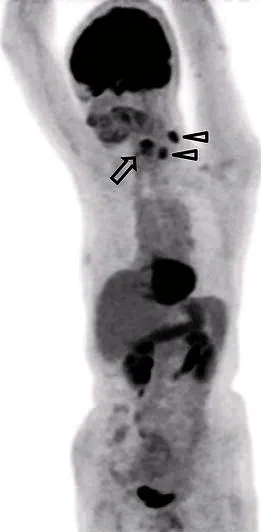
B; On a contrast-enhanced computed tomography scan of the neck before treatment, an enhanced tumor was observed in the postcricoid area of the hypopharynx (a white arrow).
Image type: radiology (pet)